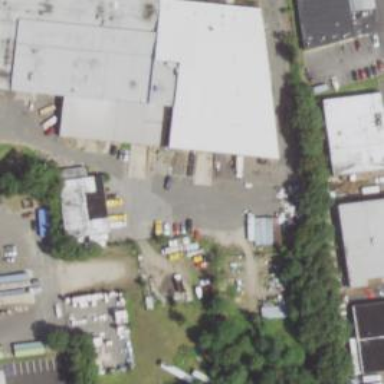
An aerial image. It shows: Commercial building.